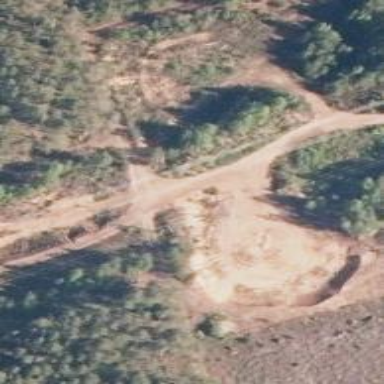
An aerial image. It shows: Quarry area.